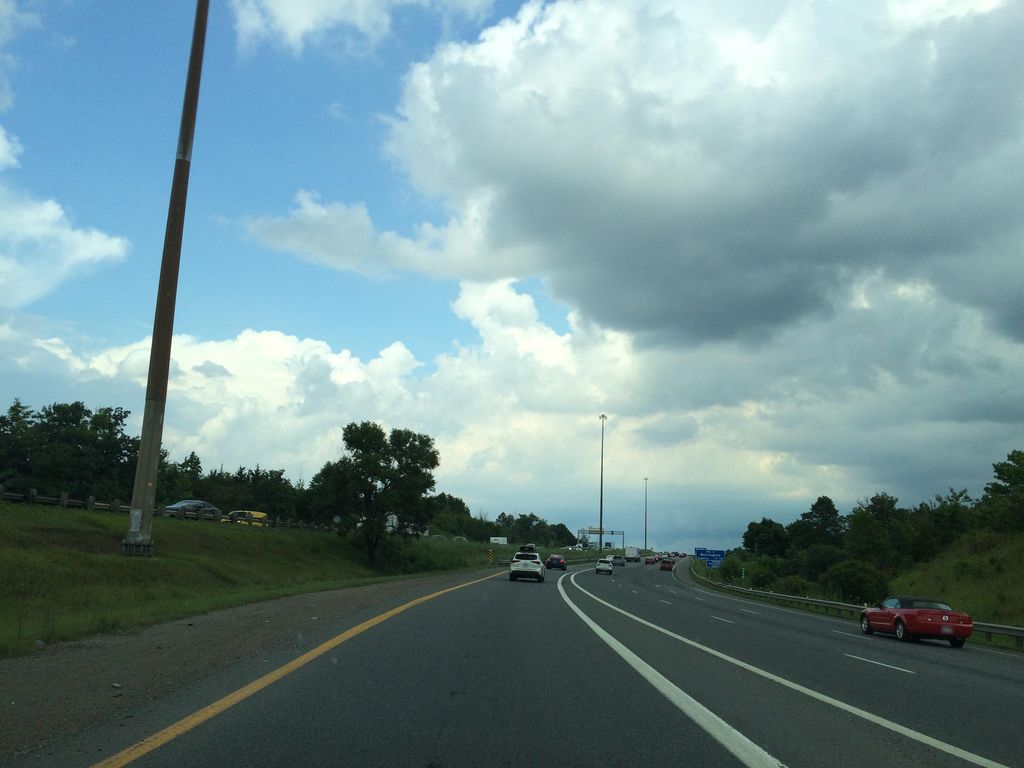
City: hamilton